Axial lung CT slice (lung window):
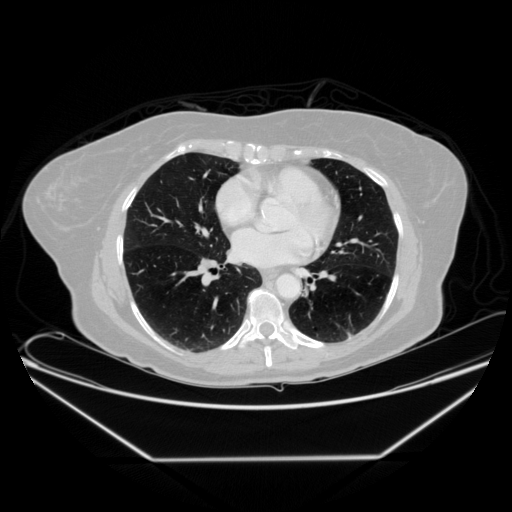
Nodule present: no